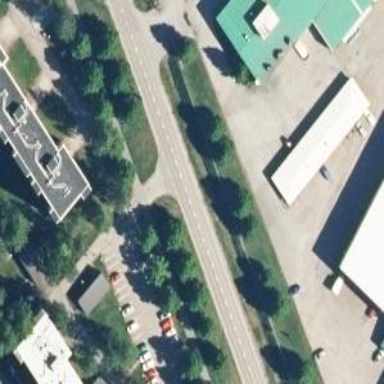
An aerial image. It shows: Tertiary road with asphalt surface.